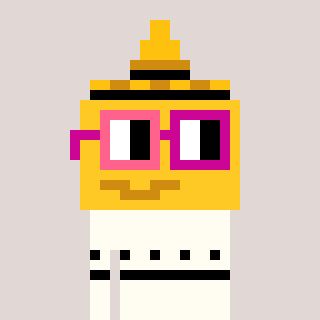
a pixel art character with square pink and red glasses, a mustard-shaped head and a grayscale-colored body on a warm background